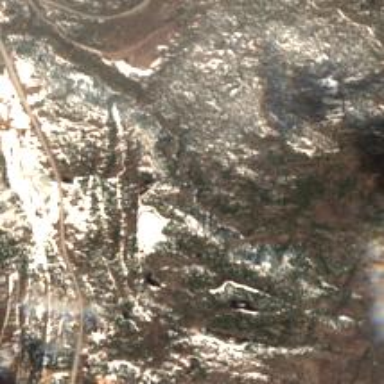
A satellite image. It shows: Area designated for winter sports.